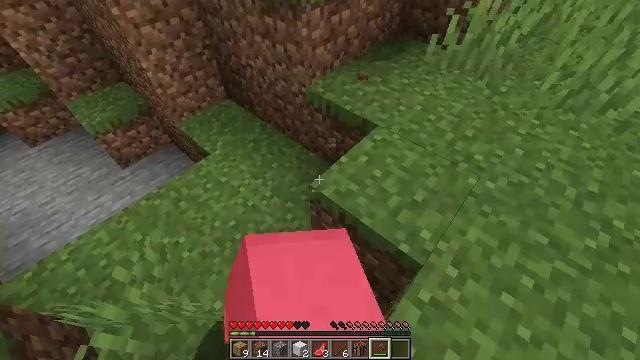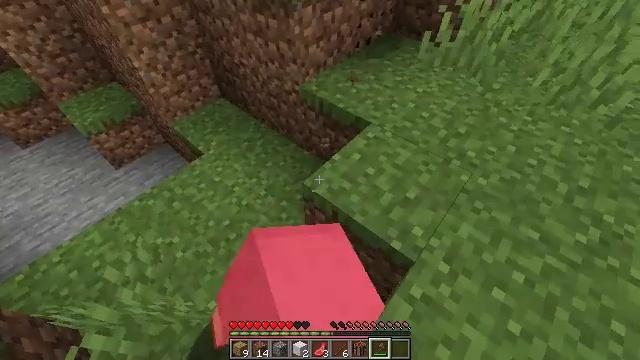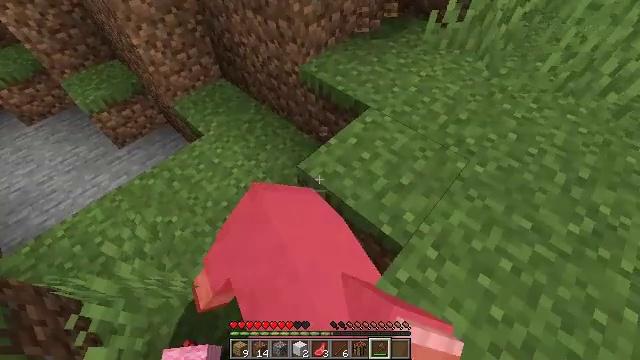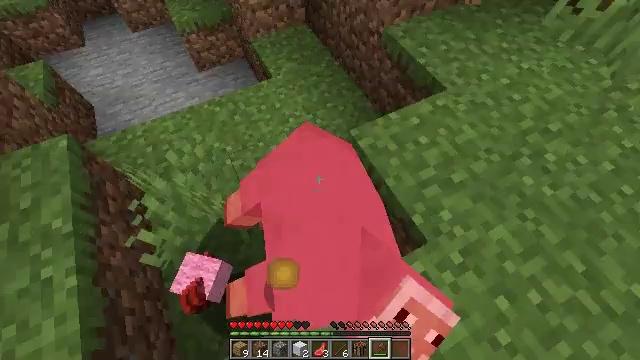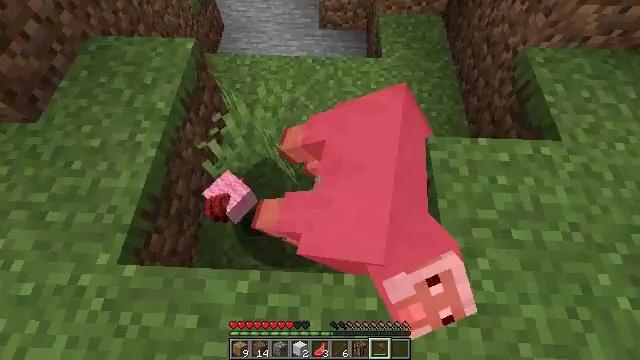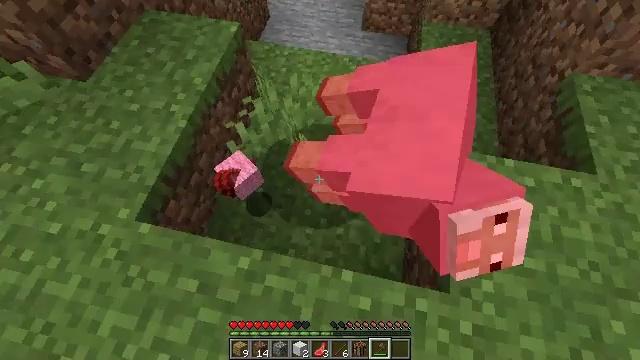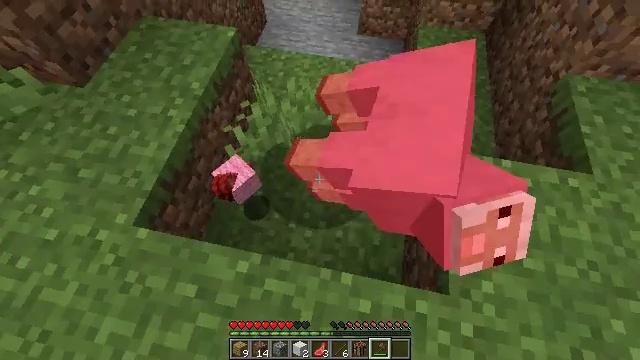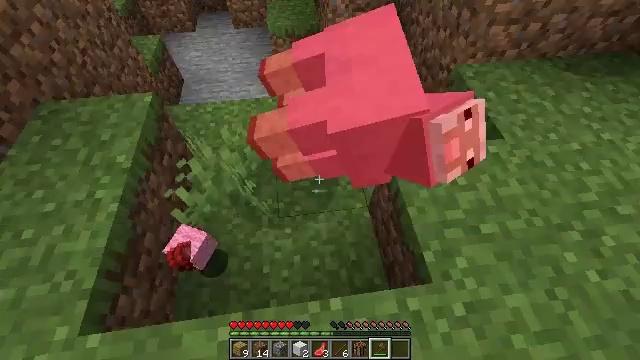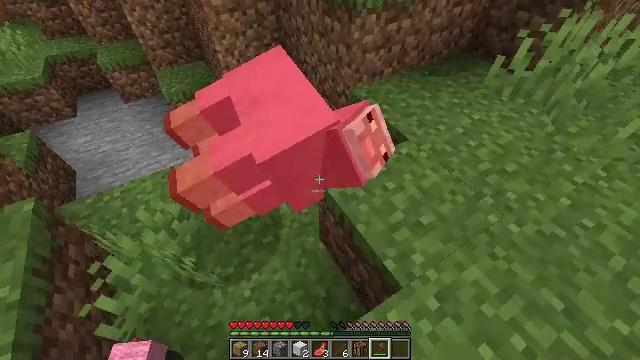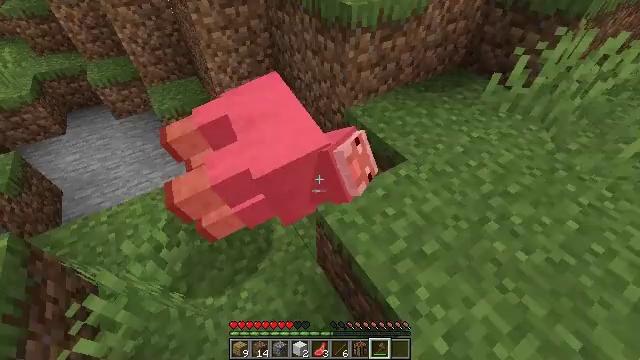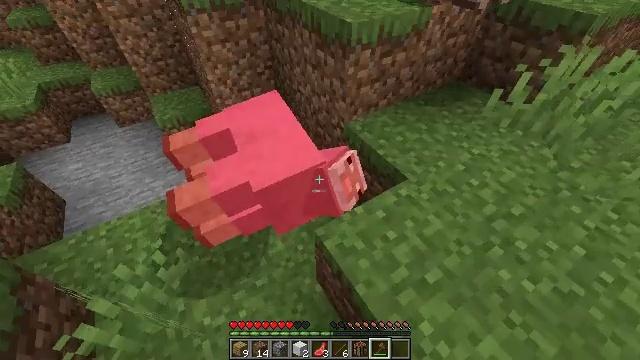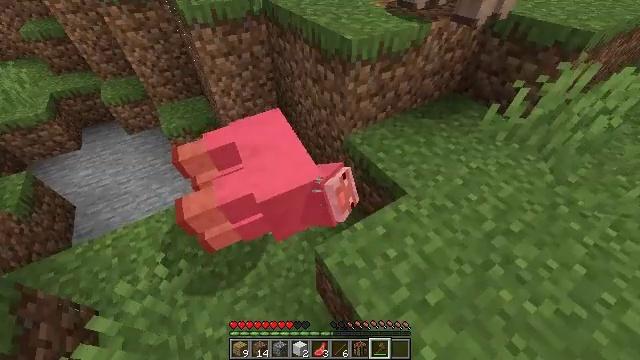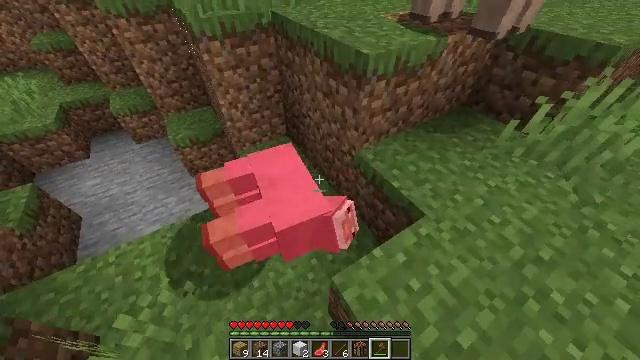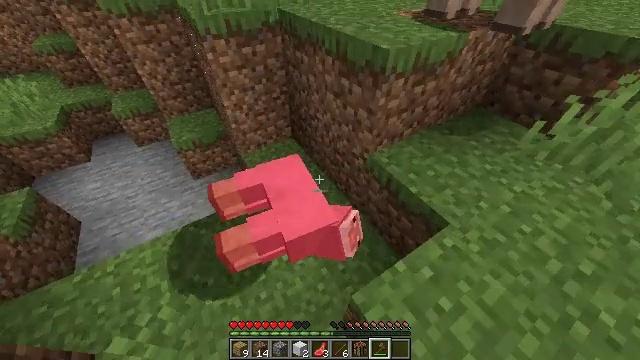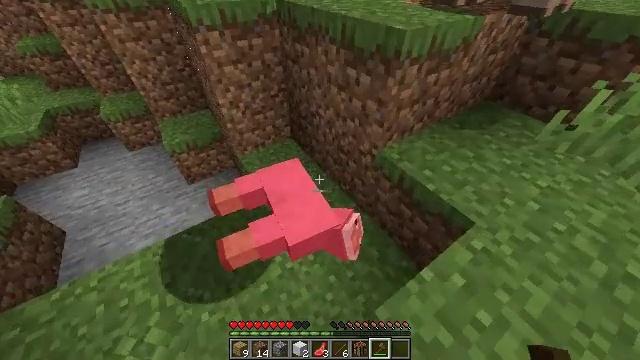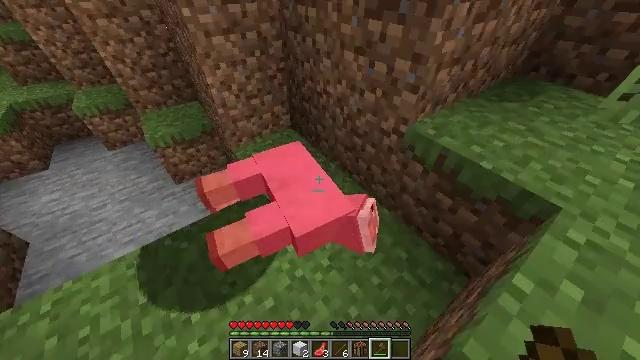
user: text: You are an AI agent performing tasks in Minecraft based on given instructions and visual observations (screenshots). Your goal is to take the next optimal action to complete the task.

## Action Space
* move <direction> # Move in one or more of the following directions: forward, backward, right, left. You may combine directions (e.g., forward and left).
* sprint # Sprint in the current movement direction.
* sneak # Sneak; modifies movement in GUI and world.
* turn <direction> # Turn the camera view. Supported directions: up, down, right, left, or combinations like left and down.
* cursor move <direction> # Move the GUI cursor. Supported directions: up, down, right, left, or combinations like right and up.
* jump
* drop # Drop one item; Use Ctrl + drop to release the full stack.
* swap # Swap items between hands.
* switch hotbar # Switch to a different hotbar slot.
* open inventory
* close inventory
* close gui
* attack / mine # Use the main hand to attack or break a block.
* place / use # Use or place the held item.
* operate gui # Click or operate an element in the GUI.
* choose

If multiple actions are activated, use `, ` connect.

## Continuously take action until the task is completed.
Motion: motion action
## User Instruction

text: Combat the sheep.
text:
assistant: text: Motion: no_op
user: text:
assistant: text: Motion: turn left and down
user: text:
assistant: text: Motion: turn left and down
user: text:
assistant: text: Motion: turn left and down
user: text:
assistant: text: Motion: turn left
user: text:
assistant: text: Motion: no_op
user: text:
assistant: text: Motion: turn right and up
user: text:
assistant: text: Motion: move forward, turn right and up
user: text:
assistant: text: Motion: move forward, sprint, turn right and up
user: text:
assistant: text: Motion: move forward, sprint
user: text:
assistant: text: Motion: move forward and move left, sprint
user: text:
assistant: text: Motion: move forward and move left, sprint
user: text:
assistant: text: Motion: move forward and move left, sprint
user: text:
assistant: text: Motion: move forward and move left, sprint, turn right
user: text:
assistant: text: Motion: move forward and move left, sprint, turn right
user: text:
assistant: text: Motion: move forward and move left, turn right
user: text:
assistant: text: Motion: move forward and move left, turn right and up
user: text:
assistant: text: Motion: move left, turn right and up
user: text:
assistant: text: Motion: move left, turn right and up
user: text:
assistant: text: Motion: move left, turn right and up
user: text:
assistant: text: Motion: move back and move right, turn up
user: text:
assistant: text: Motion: move back and move right, turn left and up
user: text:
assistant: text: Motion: move back and move right, turn left and up
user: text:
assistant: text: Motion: move right, turn left
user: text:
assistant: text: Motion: move forward and move right, turn left and up
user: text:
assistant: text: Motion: move forward, sprint, turn left and up
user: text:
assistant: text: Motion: move forward and move right, sprint, turn left
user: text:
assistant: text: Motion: move forward and move right, sprint, turn left, jump
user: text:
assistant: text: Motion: move forward and move right, sprint, turn left, jump
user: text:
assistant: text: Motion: move forward and move right, sprint, turn left, jump